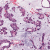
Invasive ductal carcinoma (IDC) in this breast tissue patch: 1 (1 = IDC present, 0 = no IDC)